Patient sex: F
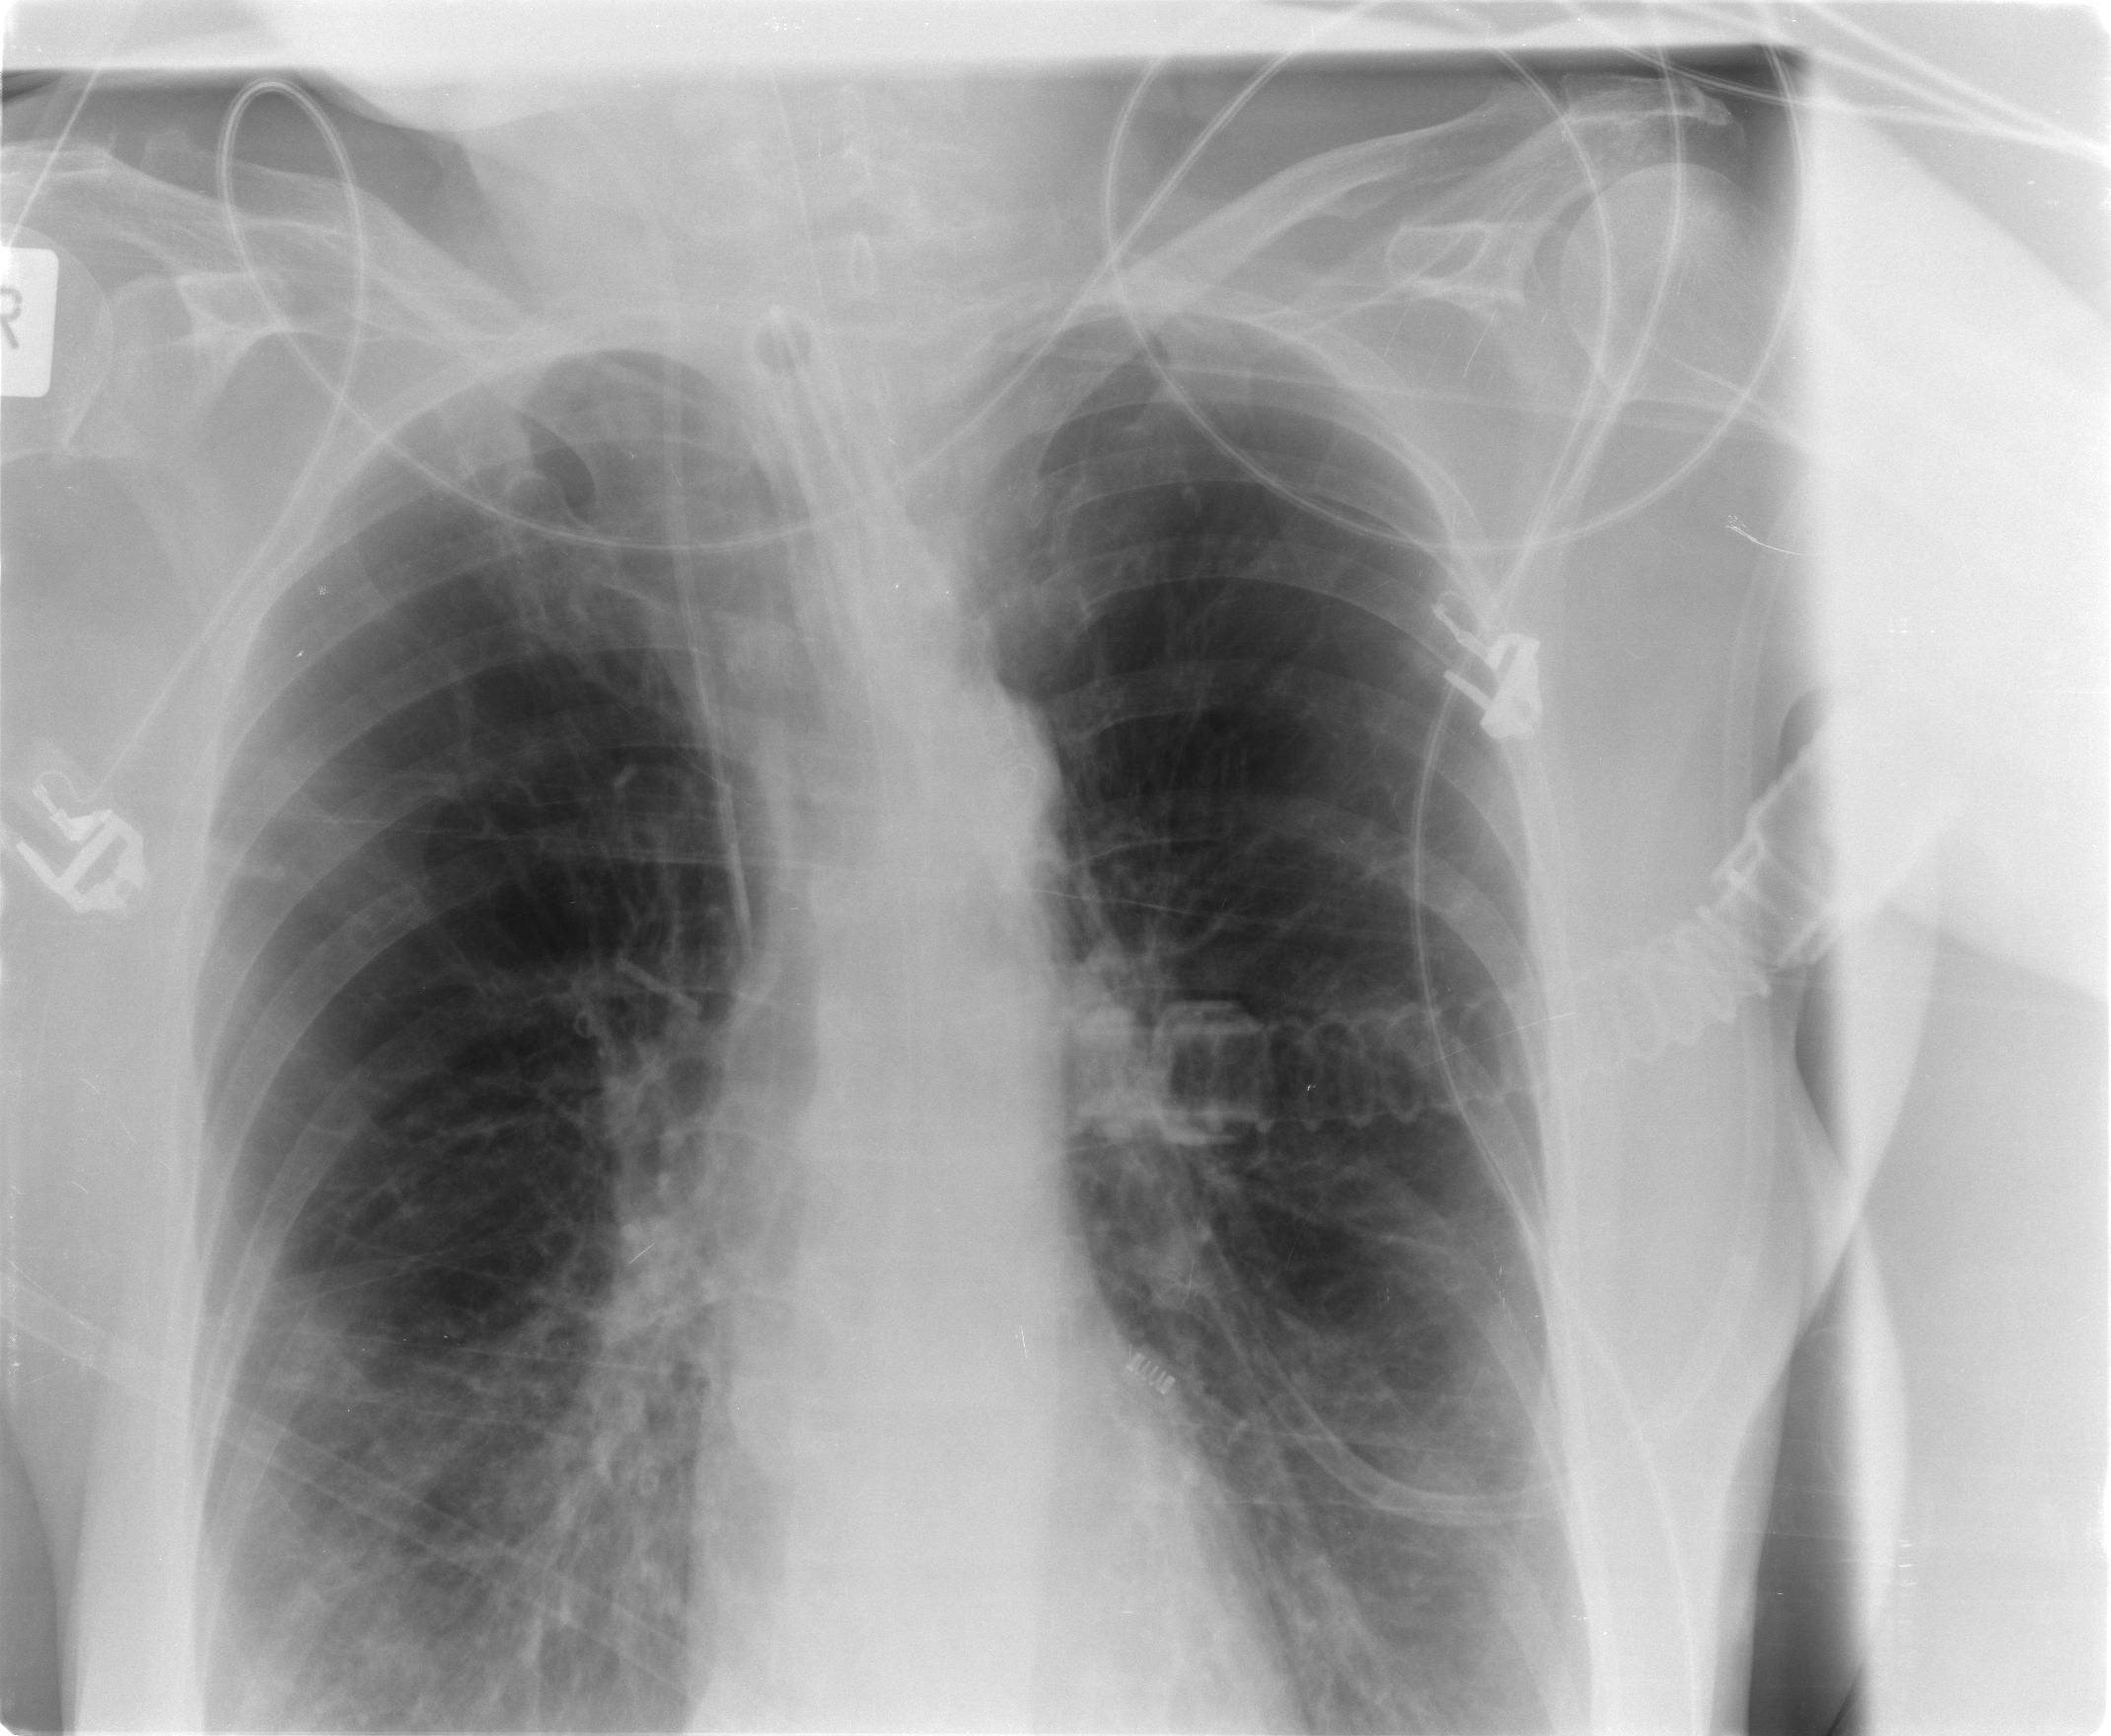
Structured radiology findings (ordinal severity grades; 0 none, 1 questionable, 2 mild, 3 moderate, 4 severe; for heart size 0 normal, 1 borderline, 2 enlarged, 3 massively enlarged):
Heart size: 0
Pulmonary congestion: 0
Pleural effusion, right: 1
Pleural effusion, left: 0
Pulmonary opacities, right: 2
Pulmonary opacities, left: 0
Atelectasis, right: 2
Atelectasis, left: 2